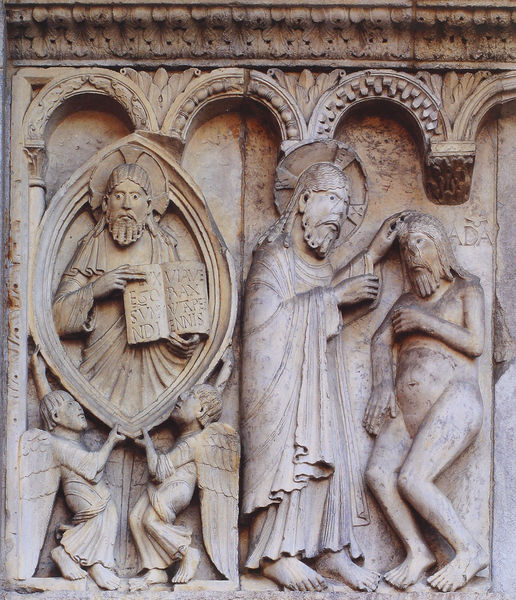
Titel: Dom S. Gimignano, Modena
Standort: Modena, Dom S. Gimignano (EU - I - Emilia-Romagna)
Schlagwörter: blätter, laub, mann, nackter, mund, männer, nase, säule, säulen, ornament, bart, augen, bibel, stein, kirche, oval, engel, relief, schrift, thron, inschrift, nabel, bauch, bögen, buch, fuss, dom, fries, heiligenschein, nimbus, christus, jesus, romanik, segen, segnung, heiliger, heilige, heilig, taufe, sakral, aureole, testament, bauplastik, arkantus, latein, architekturschmuck, bauschmuck, gewände, arkantuslaub, mandorla, wunder, dam, buc, naumburg, ada, +buch+, ronaik